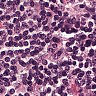
Metastatic tissue present: no